RGB frame:
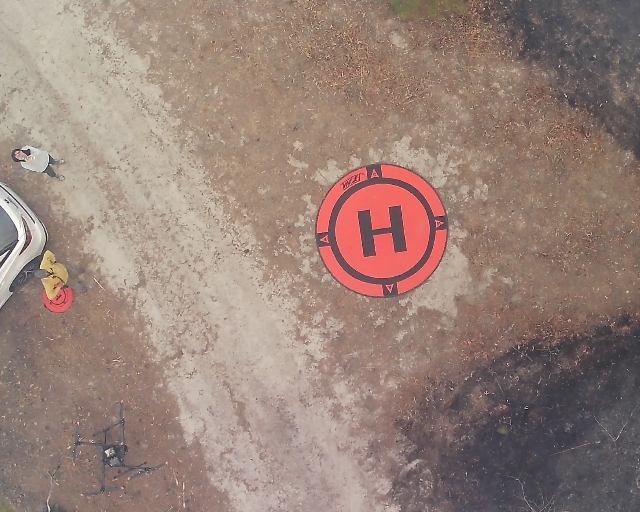
Thermal frame:
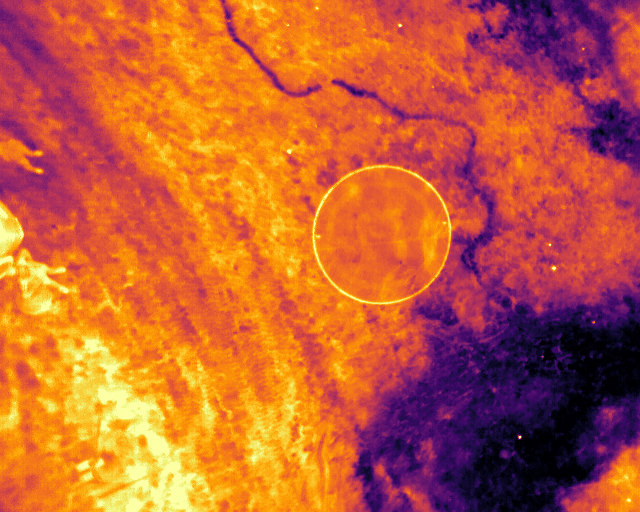
Captured: 2026-02-26 03:05:01
Pixels at or above 80 °C: 0 (fraction of frame: 0)